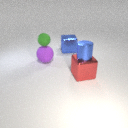
small blue metal cylinder above large red metal cube